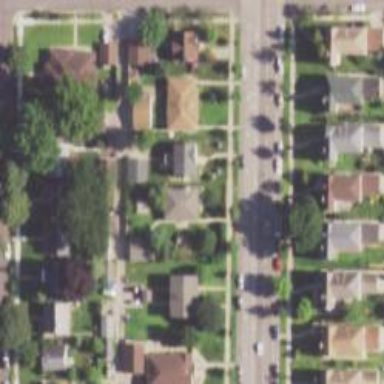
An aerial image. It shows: Neighborhood.